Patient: sex F, age 83
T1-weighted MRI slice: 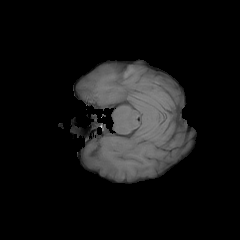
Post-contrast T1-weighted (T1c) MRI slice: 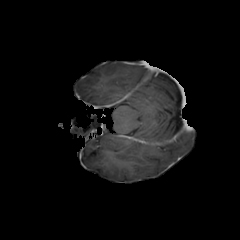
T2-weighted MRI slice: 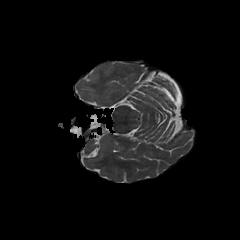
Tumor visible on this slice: no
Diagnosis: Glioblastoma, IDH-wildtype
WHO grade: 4